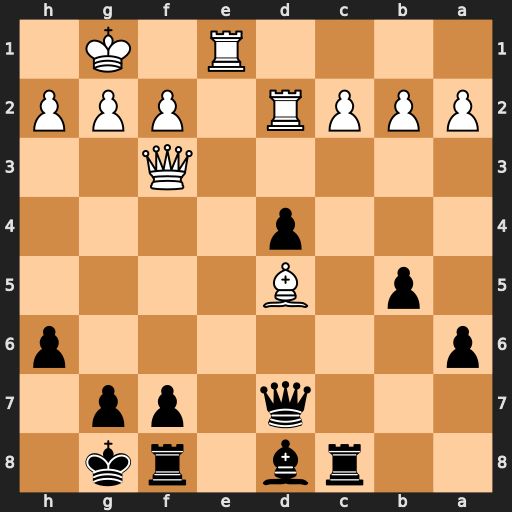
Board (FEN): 2rb1rk1/3q1pp1/p6p/1p1B4/3p4/5Q2/PPPR1PPP/4R1K1
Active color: b
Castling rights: -
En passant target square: -
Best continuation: Ba5 Ree2 Bxd2